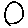
Label: circle